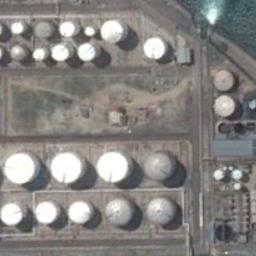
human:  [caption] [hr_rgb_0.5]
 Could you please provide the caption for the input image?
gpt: There is a building next to the storage tanks .

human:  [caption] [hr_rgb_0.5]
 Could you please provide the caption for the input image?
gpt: There are nine tanks of different size .

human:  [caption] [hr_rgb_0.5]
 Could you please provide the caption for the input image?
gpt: There are many white and black storage tanks on the bare land next to the water .

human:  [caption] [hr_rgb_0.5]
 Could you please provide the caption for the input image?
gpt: There are many differently sized storage tanks in the factory .

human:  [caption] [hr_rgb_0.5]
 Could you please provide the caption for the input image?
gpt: There are many storage tanks arranged neatly .